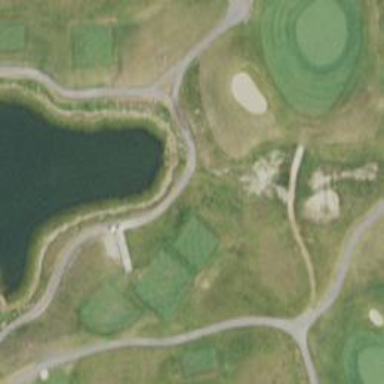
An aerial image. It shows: Service road used as golf cart path.